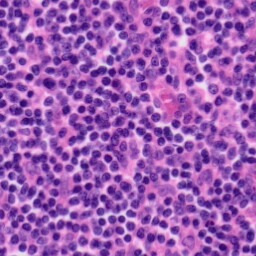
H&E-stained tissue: Tonsil